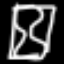
Label: hourglass